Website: apple
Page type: customer-info-address
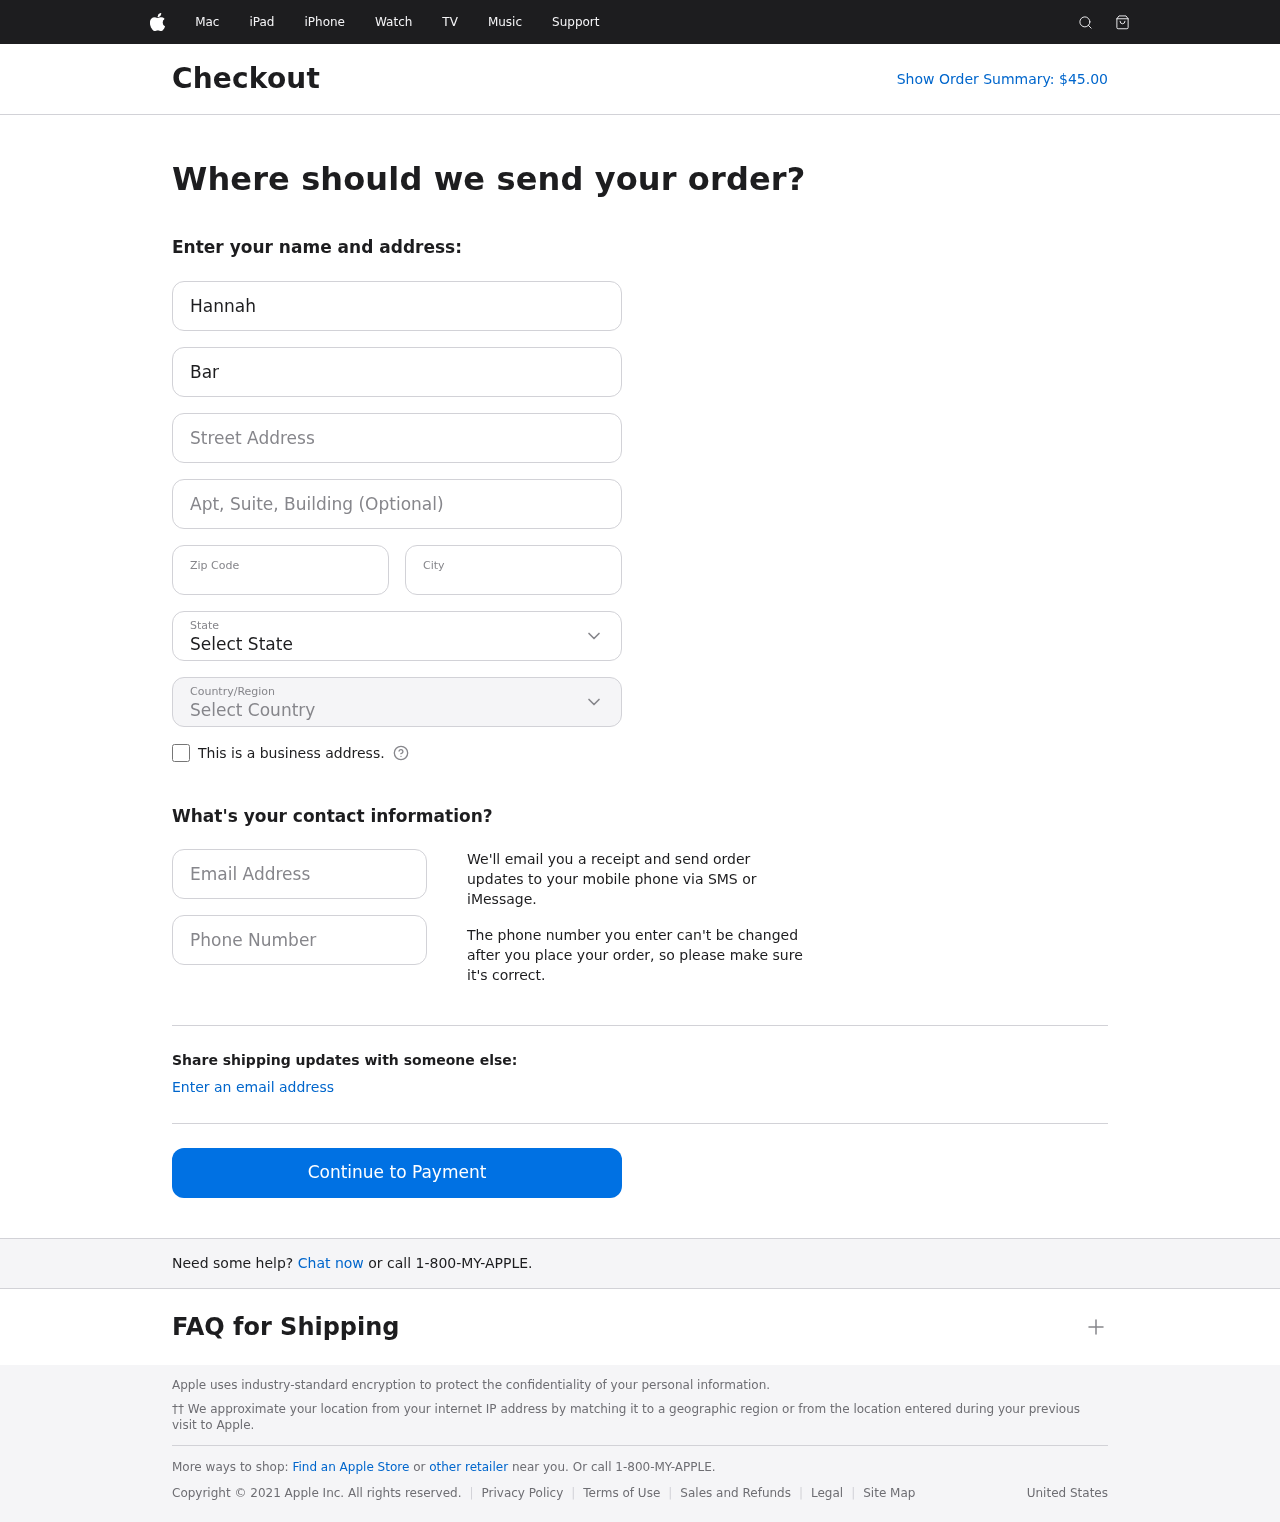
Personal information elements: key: PII_CITY
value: West Dakota
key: PII_COUNTRY
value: United States
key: PII_EMAIL
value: hannahbarnes@gmail.com
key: PII_FIRSTNAME
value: Hannah
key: PII_LASTNAME
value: Barnes
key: PII_PHONE
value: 7778111488
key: PII_POSTCODE
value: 73987
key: PII_STATE
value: Kentucky
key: PII_STREET
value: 59956 Bryan Valley
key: PII_STREET2
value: Apt. 279
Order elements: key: ORDER_TOTAL
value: Show Order Summary: $45.00